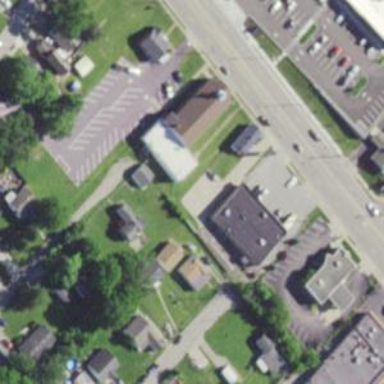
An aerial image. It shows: Convenience shop.